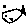
Label: fish